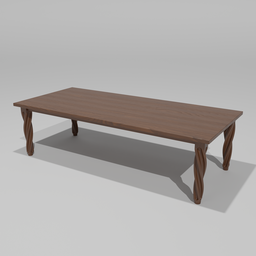
Label: furniture